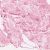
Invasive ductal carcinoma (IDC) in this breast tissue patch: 0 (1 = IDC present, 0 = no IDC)